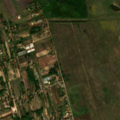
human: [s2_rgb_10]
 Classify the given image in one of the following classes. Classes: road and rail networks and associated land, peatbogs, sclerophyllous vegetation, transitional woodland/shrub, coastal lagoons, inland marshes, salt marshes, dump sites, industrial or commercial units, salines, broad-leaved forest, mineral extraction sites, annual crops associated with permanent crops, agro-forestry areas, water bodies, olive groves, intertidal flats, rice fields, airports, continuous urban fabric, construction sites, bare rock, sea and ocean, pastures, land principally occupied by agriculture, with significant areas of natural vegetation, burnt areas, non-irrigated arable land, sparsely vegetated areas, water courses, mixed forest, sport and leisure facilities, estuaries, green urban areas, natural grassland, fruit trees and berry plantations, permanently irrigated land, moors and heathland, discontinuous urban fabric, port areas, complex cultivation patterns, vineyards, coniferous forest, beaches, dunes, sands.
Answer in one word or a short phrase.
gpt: discontinuous urban fabric, non-irrigated arable land, fruit trees and berry plantations, complex cultivation patterns, broad-leaved forest